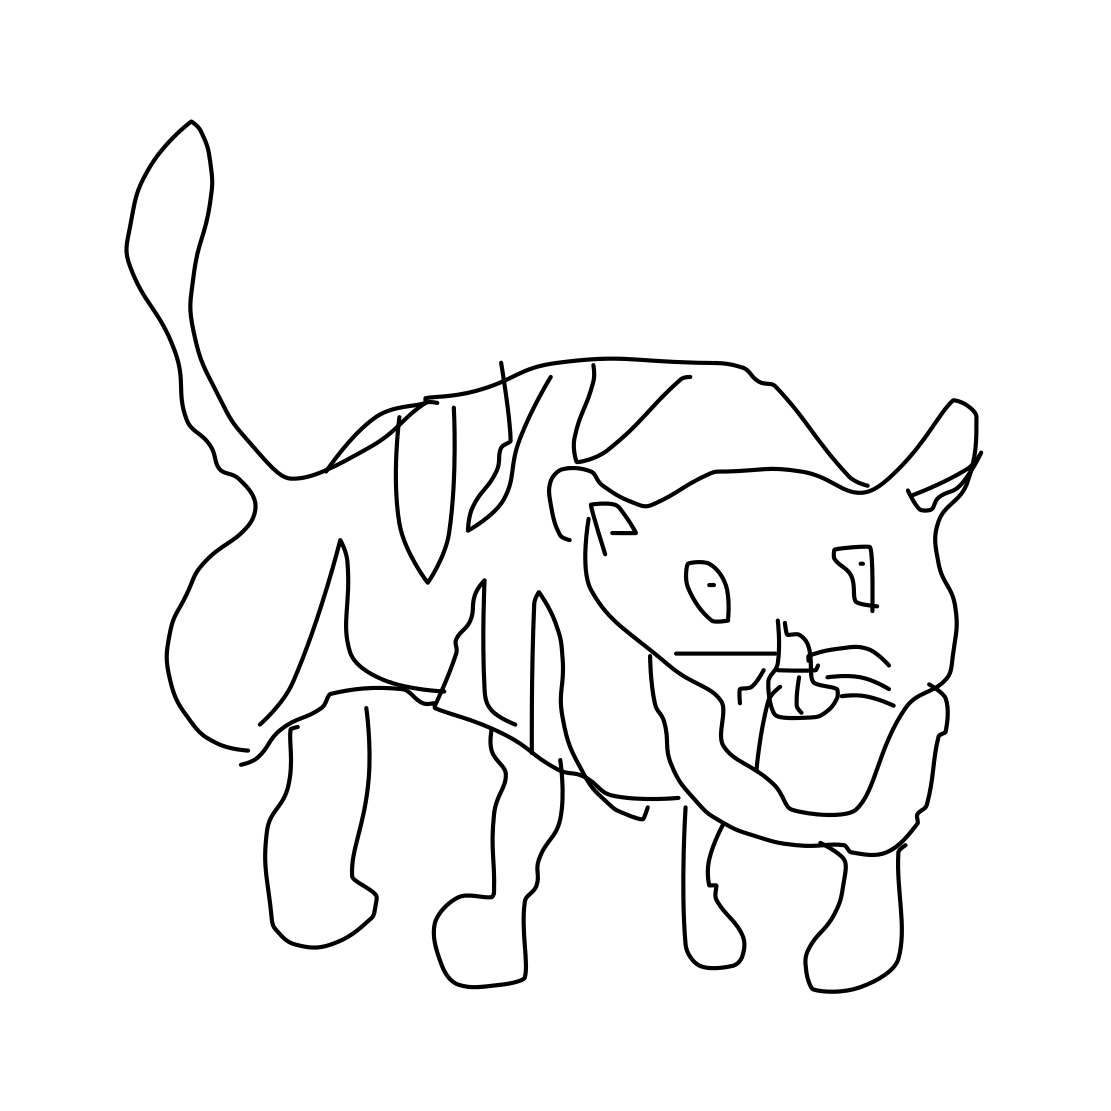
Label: tiger